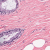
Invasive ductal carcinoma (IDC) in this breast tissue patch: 0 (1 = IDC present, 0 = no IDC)